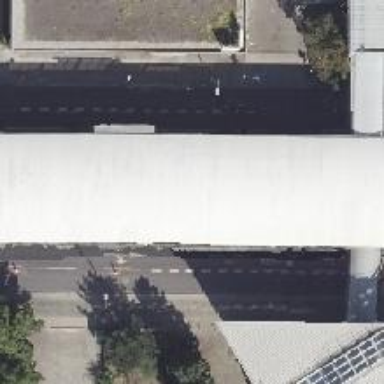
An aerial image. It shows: Subway station serving as public transport and railway station.